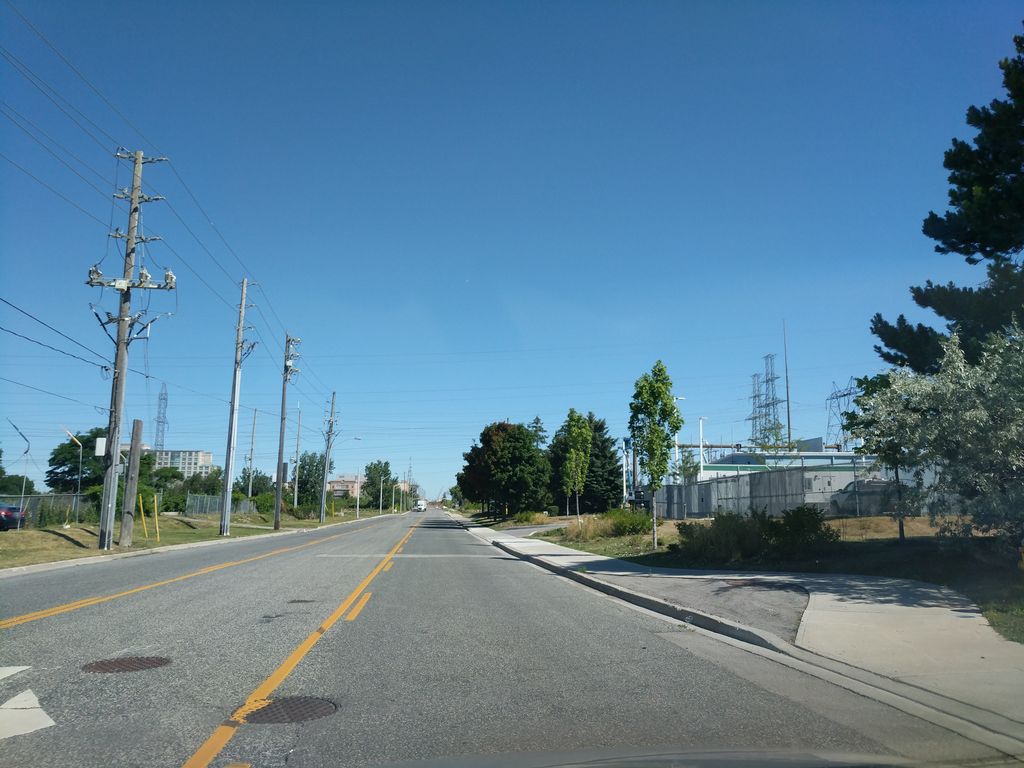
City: toronto